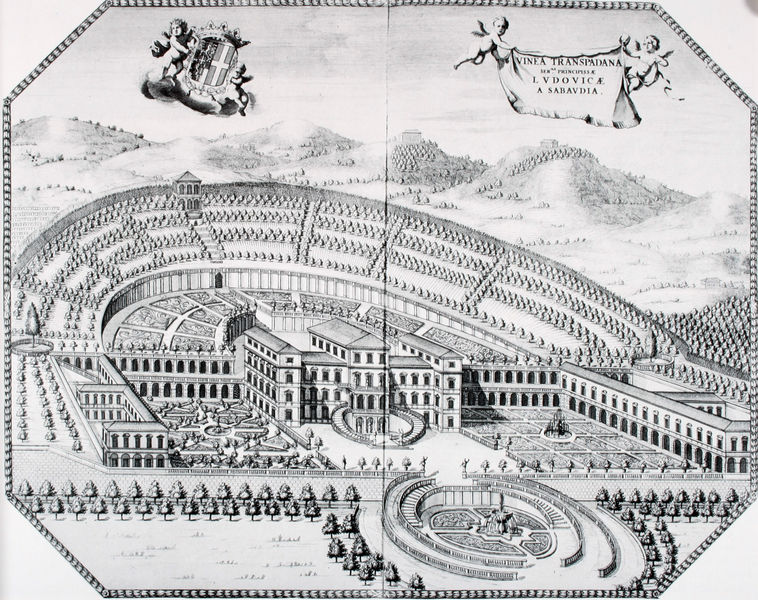
Titel: Villa della Regina, Turin
Standort: Mailand
Institution: Biblioteca Braidense
Schlagwörter: baum, berg, flügel, himmel, weiß, wolken, bäume, landschaft, fenster, grau, hintergrund, schwarz, skizze, zeichnung, anlage, dach, gebäude, haus, park, parkanlage, rasen, schloss, weg, wolke, zaun, ornament, architektur, band, barock, rahmen, hügel, wege, krone, renaissance, wald, anhöhe, brunnen, kreis, rund, engel, engelchen, garten, putto, springbrunnen, terrasse, schrift, ansicht, bogen, perspektive, fahne, berge, gebirge, giebel, mauer, allee, grafik, graphik, hof, platz, französisch, treppe, treppen, sport, symmetrie, stufen, tor, galerie, bögen, arkade, burg, kreuz, palast, wälder, symmetrisch, druck, radierung, stich, lithografie, text, entwurf, arkaden, reihen, reihung, halbkreis, halbrund, portal, wappen, villa, alleen, residenz, antik, beete, freitreppe, parterre, plan, gärten, fontäne, olympia, absolutismus, tempel, pavillon, rampe, städte, putten, terrassen, putti, brunne, achteck, ludwig, bergen, weinberg, aufriss, mittelrisalit, mittelbau, rondell, enfilade, seitenflügel, stadion, latein, gartenanlage, eckrisalite, nebengebäude, rhythmus, anicht, schrifttafel, grundplan, übersicht, amphitheater, weinberge, schriftband, stadium, barockklassizismus, turin, sans souci, woke, savoyen, französischer garten, ingenieursarchitektur, klasizismus, vinea, terrasen, san souci